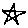
Label: star